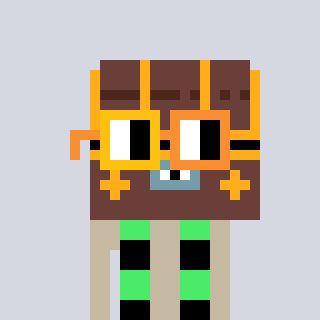
a pixel art character with square yellow and orange glasses, a treasure chest-shaped head and a bege-colored body on a cool background